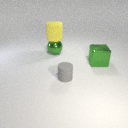
large green metal sphere to the left of large green metal cube